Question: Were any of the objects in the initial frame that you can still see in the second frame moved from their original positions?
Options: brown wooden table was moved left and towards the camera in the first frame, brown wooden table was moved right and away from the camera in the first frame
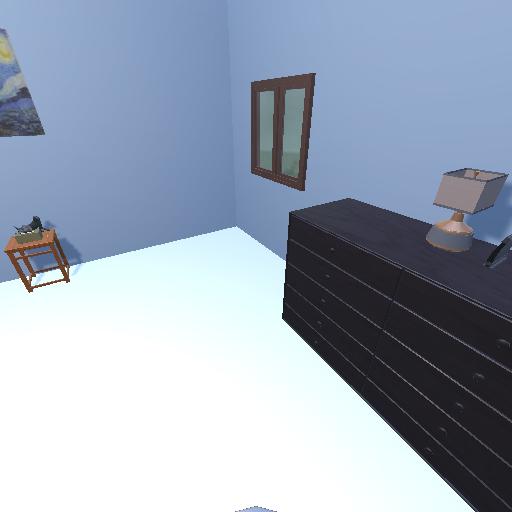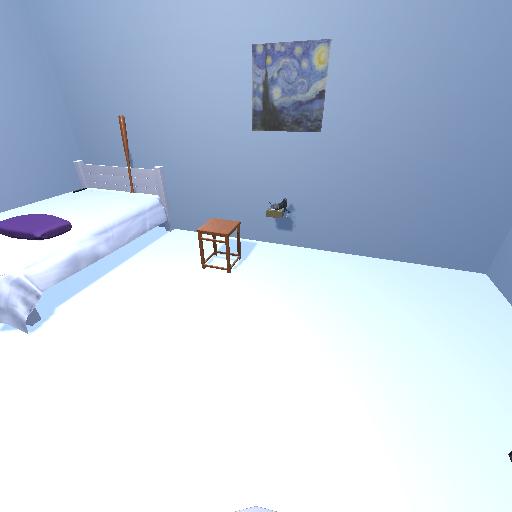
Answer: brown wooden table was moved left and towards the camera in the first frame